Question: this is the heatmap of the question. Each task can only be assigned to one person, and each person can only be assigned one task. How to allocate to maximize total profit? (all profits are multiples of ten), and output the maximum profit.
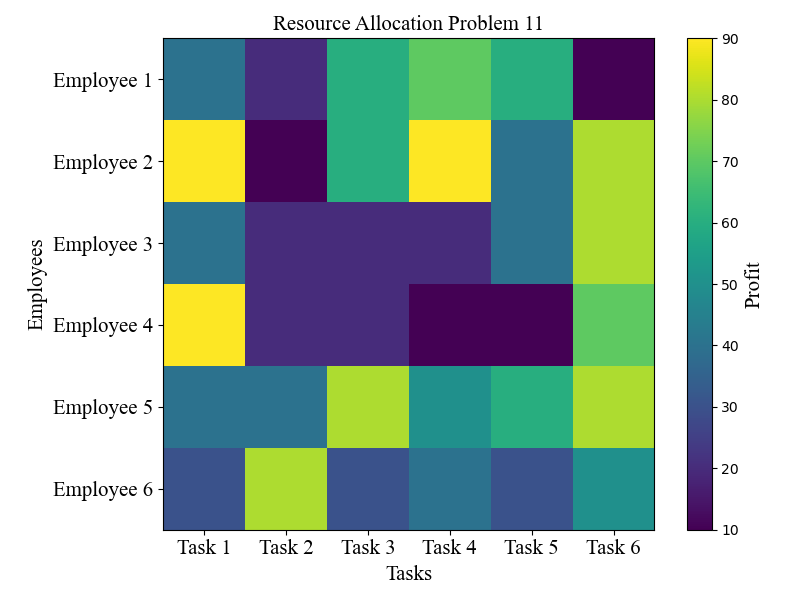
Answer: 480